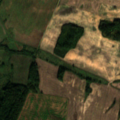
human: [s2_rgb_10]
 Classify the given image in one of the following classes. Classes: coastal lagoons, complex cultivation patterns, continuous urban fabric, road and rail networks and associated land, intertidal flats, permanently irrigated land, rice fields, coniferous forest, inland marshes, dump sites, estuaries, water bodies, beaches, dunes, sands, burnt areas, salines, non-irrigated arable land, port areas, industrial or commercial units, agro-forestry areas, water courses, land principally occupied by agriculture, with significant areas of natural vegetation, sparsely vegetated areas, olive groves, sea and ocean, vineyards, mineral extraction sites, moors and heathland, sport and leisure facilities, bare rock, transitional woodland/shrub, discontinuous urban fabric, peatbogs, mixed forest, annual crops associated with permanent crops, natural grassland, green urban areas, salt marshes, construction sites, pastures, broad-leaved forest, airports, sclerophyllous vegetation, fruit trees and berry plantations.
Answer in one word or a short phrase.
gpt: non-irrigated arable land, complex cultivation patterns, land principally occupied by agriculture, with significant areas of natural vegetation, broad-leaved forest